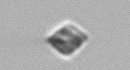
Label: Bacillariophyceae_morphotype1